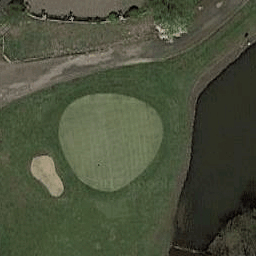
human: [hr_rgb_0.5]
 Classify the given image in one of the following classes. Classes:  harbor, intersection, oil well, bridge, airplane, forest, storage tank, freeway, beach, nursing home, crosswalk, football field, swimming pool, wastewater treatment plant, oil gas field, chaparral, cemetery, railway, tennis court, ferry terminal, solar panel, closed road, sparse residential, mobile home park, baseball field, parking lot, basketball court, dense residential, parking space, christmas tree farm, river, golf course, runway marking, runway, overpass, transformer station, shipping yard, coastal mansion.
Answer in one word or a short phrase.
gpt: golf course